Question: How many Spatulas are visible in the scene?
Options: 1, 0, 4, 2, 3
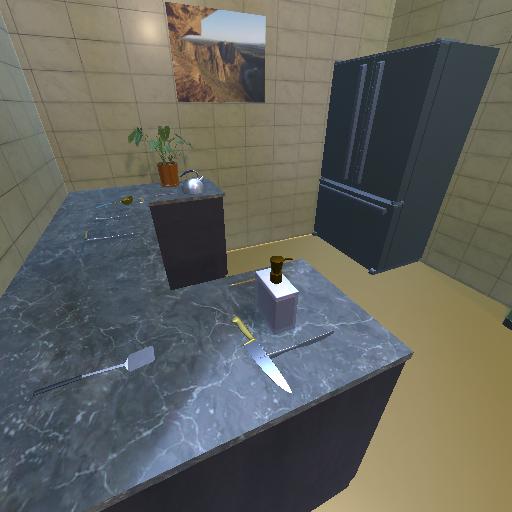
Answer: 1